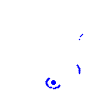
Particle: kaon